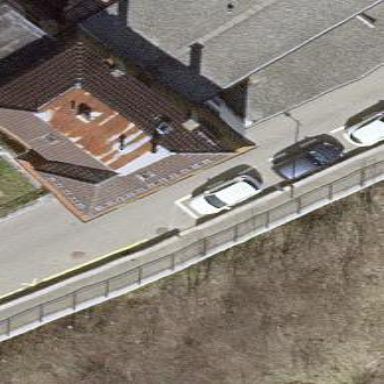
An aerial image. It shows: Parking available on the street side.